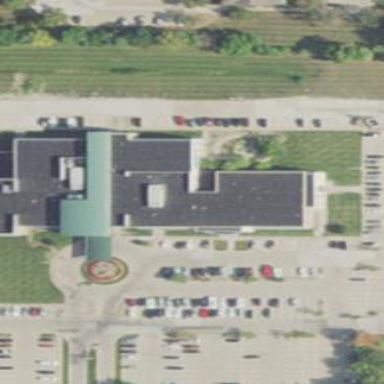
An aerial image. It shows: Clinic building offering healthcare services.